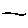
Label: line